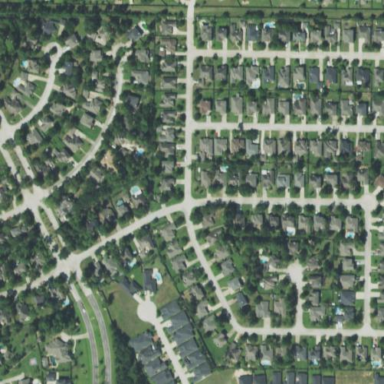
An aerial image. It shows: Residential area within neighborhood.